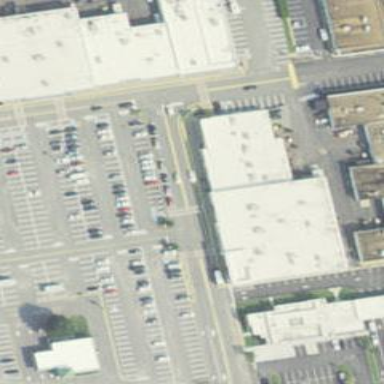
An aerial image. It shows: Commercial building.